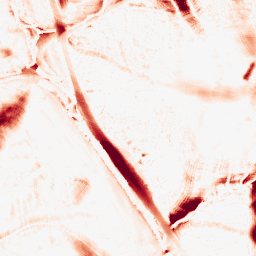
Category: morphological
Decomposition family: morphological_ellipse
Decomposition parameters: operation: opening
width: 30
height: 50
Upsampling method: quartic
Upsampling parameters: scale: 8
Upsampling scale: 8